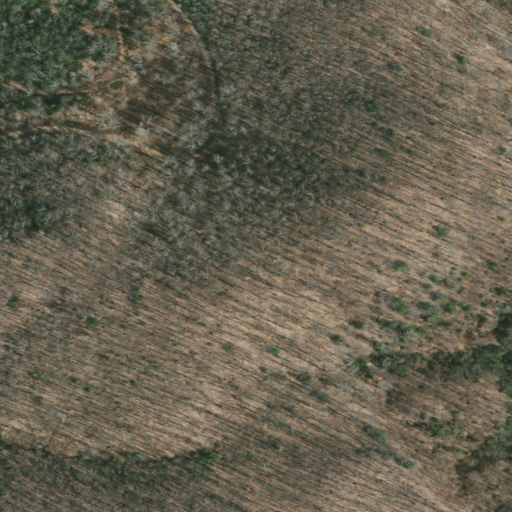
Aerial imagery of ridge(s) in Tennessee named Little Walnut Ridge containing deciduous forest, mixed forest, and evergreen forest